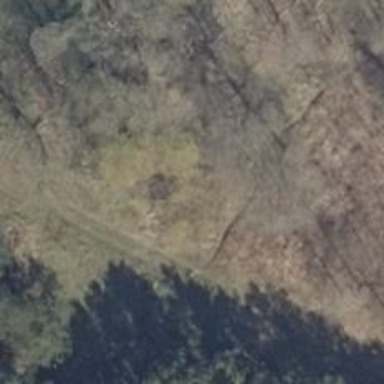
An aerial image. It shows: Hunting stand.